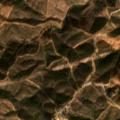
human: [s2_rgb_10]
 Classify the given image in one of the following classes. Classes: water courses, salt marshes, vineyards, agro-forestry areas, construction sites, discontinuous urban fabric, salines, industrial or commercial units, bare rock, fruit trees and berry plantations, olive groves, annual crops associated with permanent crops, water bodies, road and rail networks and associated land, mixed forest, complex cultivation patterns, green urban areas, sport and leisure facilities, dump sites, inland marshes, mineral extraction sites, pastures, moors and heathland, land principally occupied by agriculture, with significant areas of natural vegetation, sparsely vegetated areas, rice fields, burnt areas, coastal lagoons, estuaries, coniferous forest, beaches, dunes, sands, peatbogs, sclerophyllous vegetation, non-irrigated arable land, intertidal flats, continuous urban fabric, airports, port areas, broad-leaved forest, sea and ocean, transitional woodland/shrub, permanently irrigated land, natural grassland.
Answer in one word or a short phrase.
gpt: pastures, broad-leaved forest, sclerophyllous vegetation